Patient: sex F, age 69
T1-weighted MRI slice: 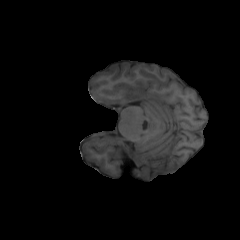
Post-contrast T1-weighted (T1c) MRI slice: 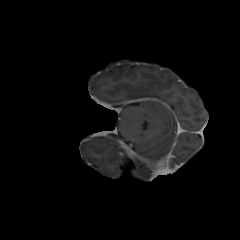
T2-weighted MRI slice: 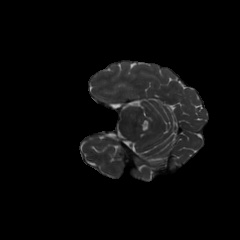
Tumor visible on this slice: no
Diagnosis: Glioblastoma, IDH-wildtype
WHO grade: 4